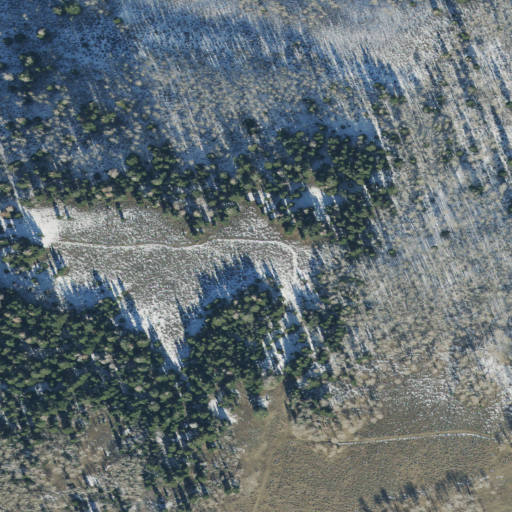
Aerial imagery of mountain in Utah named Dusterburgs Hill containing deciduous forest, mixed forest, shrub, and evergreen forest